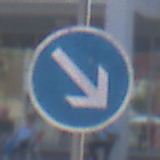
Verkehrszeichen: VorgeschriebeneVorbeifahrtRechts
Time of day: MorningAfternoon
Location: Outdoor (Urban)
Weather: Clear
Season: NotSpecified
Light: Natural